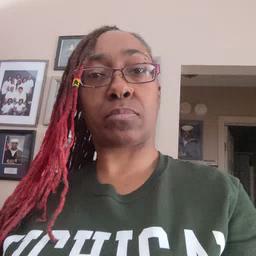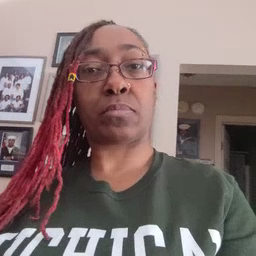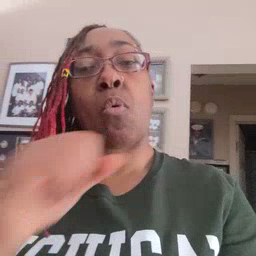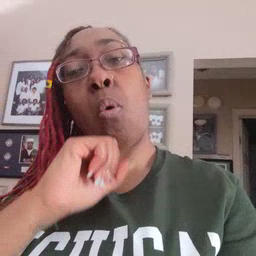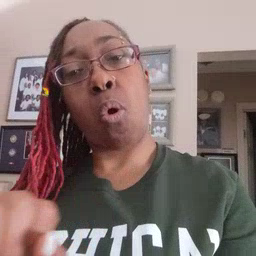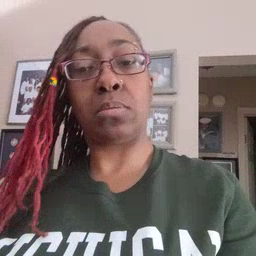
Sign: old